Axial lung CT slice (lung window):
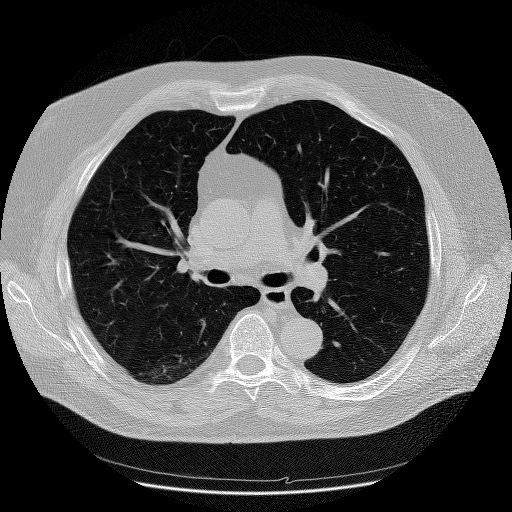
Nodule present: no